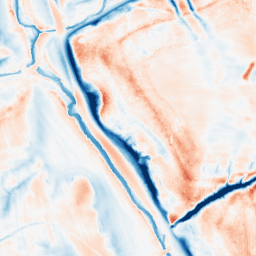
Category: classical
Decomposition family: gaussian_anisotropic
Decomposition parameters: sigma_x: 10
sigma_y: 5
Upsampling method: fft_zeropad
Upsampling parameters: scale: 2
Upsampling scale: 2